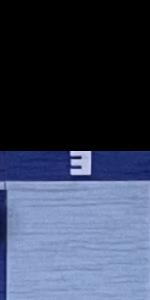
Label: Empty